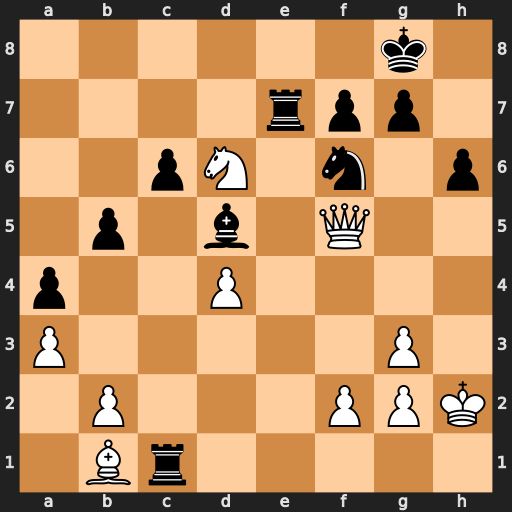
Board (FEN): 6k1/4rpp1/2pN1n1p/1p1b1Q2/p2P4/P5P1/1P3PPK/1Br5
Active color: w
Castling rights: -
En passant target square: -
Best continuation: Qc8+ Ne8 Nxe8